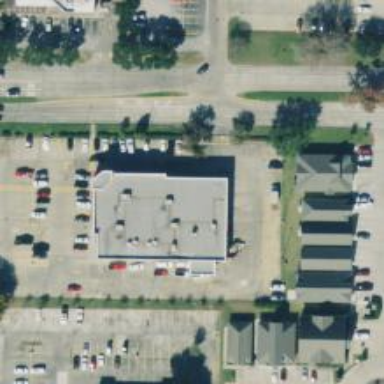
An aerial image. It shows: Pharmacy providing healthcare services.